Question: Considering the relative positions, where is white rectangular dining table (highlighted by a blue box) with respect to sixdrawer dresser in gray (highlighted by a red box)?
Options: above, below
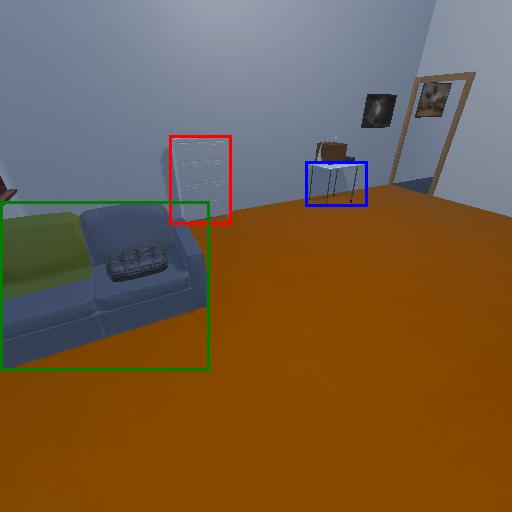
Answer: above